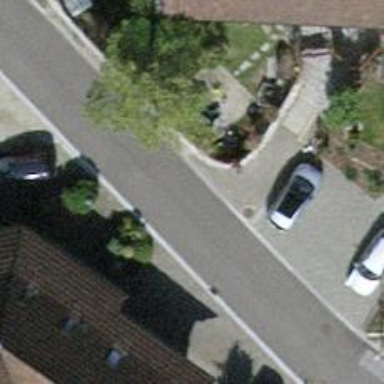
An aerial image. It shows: Living street.